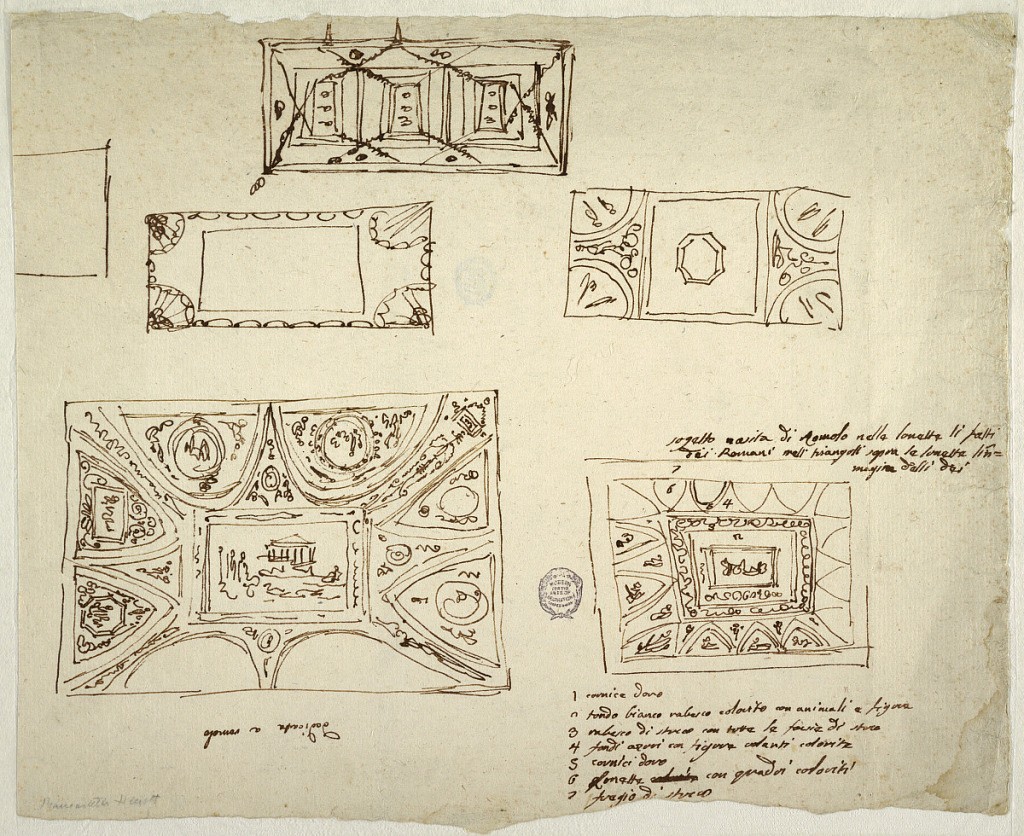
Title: Five Ceiling Schemes
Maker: Felice Giani, Italian, 1758–1823
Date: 1815–23
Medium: Pen and brown ink on laid paper
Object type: Drawing
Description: Top: Oblong ceiling with three sections, framed by bands; entire panels of sections held by pair of crossed boughs. Second row: at left, oblong ceiling with shell motifs in corners, connected by rows of arches. Inner oblong undecorated. At right, oblong ceiling with inner square into which octagon inscribed. Segments with figures shown in corners.  Bottom left, oblong ceiling with richly decorated imaginary vaults and central oblong with landscape. Alternative suggestions made for schemes of decorations. Open arches alternatively suggested at bottom in opposite direction: oblong ceiling with inner square into which octagon inscribed. Segements with figures shown in corners. Caption at bottom: in opposite direction, "dedicat a romolo". Bottom right, oblong ceiling with row imaginary arches outside. Inside bands frame oblong. Partly sketched decorations. Figures inscribed. Written on top: "sogetto nasita di Romolo nelle lunette li fatti/ dei Romani neli triangoli sopra le lunette l'im' magini delli dei." At bottom: "cornice d'oro/ 2 tondo bianco rabesco colorito con animali e figure/ 3 rabesco di stucco con tutte la fascie di stucco/ 4 fondi azuri con figure colanti colorite/ 5 cornici doro/ 6 Lunette ("colorite" struck out) con quadri coloriti/ 7 fregio di stucco." Right part of oblong show at left.